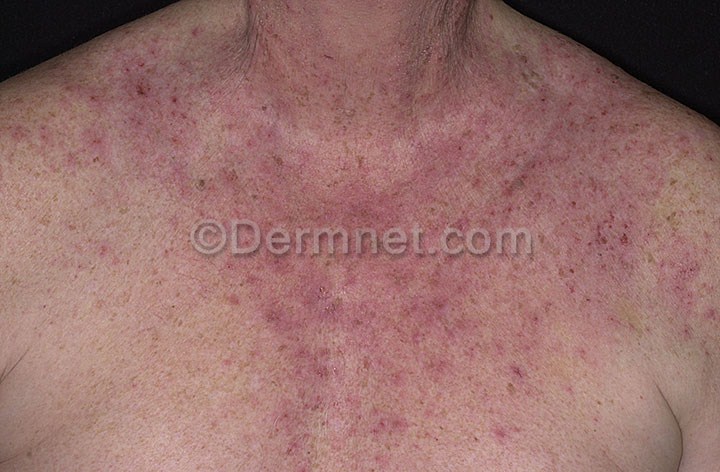
Disease: Eczema Photos